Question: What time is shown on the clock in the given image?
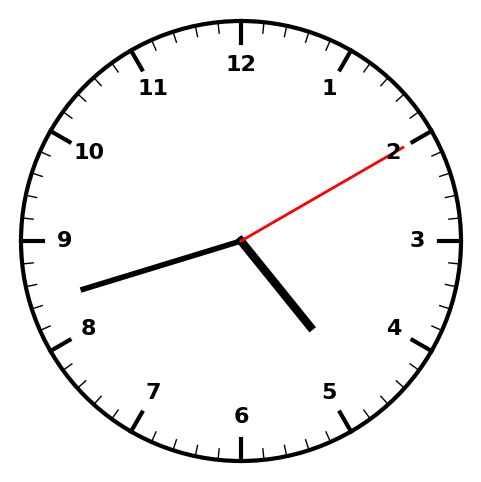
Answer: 04:42:10